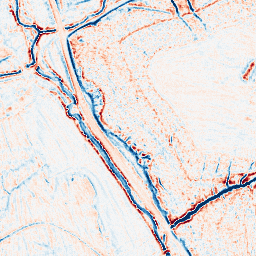
Category: edge_preserving
Decomposition family: bilateral
Decomposition parameters: d: 9
sigma_color: 25
sigma_space: 25
Upsampling method: fft_zeropad
Upsampling parameters: scale: 2
Upsampling scale: 2